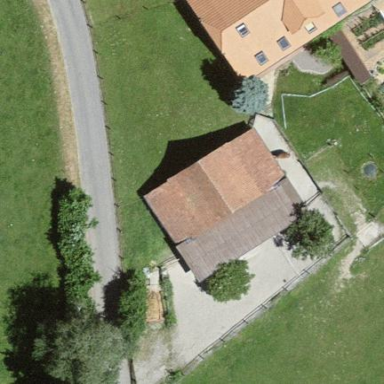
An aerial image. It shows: Rural barn.